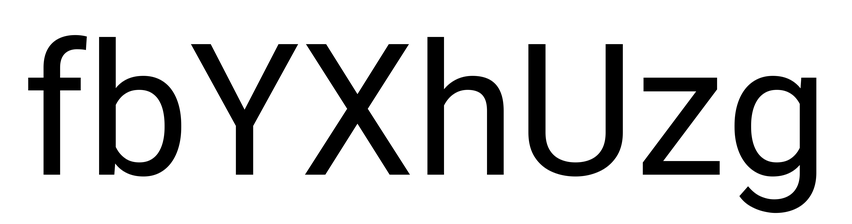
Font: Roboto_Regular